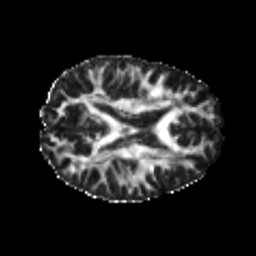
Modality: FA
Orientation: axial
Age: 20
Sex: female
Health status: healthy
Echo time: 0.074 s